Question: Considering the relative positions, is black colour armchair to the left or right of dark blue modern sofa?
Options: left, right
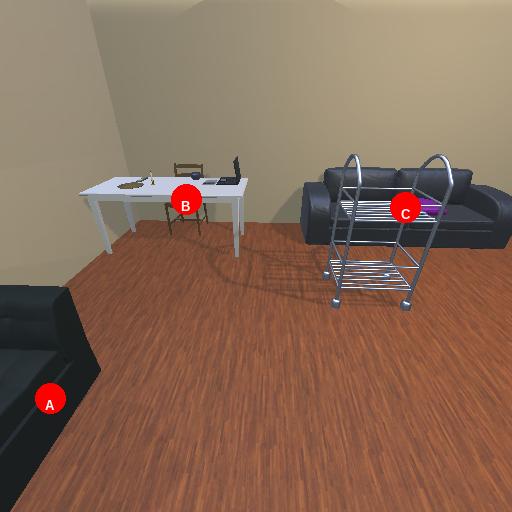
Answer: left